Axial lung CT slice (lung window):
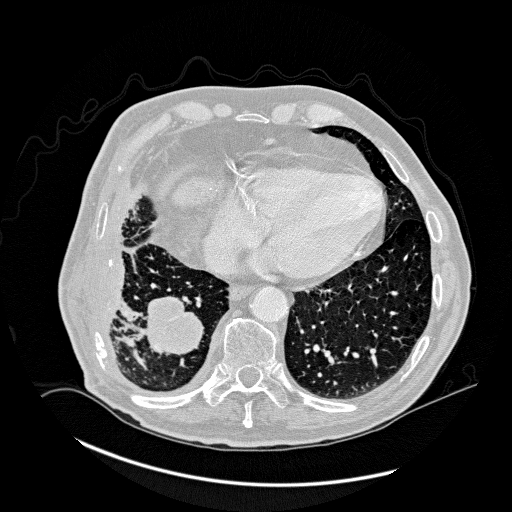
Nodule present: no